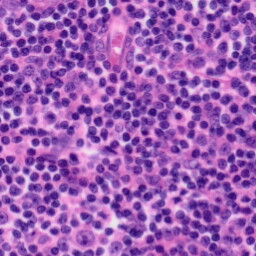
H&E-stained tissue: Tonsil